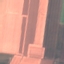
Land use / land cover: AnnualCrop